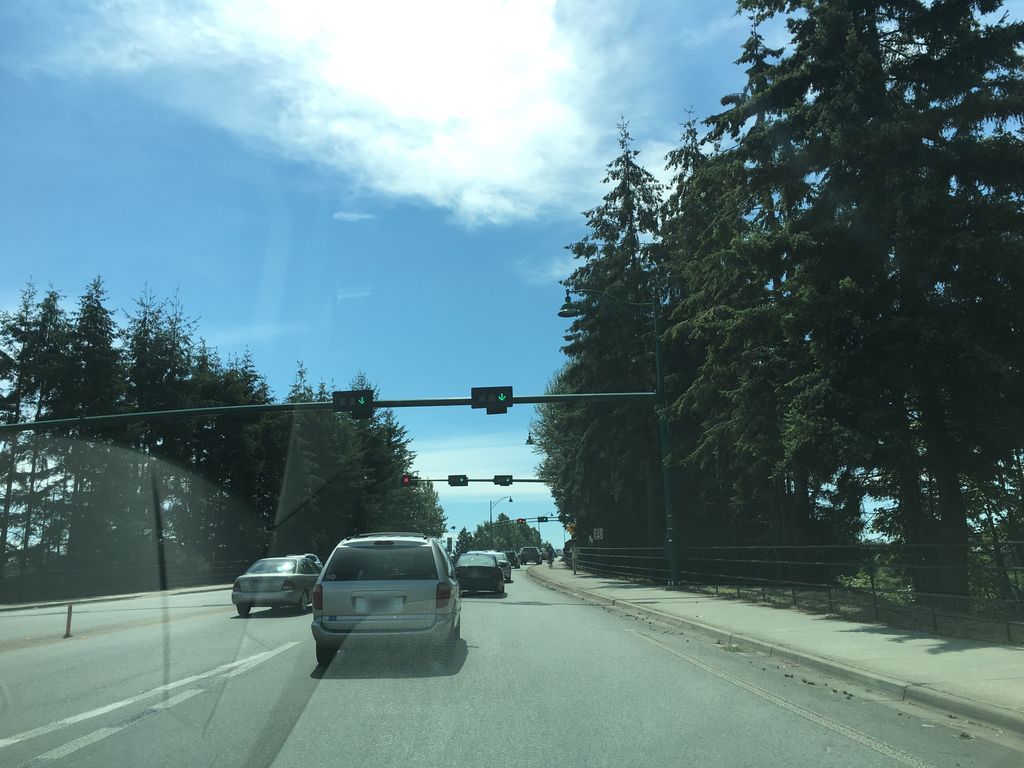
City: vancouver